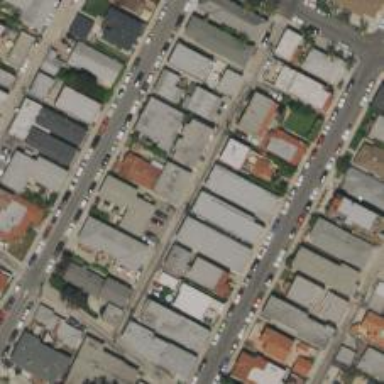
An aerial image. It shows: Alley classified as service road.